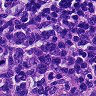
Metastatic tissue present: no